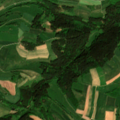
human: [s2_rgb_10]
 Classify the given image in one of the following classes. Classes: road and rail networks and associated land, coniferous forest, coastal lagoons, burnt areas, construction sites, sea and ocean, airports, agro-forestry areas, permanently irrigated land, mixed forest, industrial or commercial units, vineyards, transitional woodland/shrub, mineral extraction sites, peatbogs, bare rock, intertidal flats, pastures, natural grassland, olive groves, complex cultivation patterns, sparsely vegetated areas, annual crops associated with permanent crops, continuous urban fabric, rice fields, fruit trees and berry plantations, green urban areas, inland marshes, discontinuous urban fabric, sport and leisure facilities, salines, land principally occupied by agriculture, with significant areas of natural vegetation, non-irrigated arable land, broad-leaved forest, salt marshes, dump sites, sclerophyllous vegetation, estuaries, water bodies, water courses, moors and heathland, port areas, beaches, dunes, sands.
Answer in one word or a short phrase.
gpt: non-irrigated arable land, land principally occupied by agriculture, with significant areas of natural vegetation, coniferous forest